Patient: sex M, age 23
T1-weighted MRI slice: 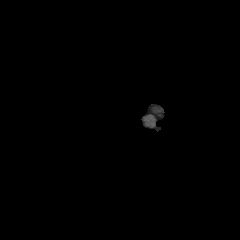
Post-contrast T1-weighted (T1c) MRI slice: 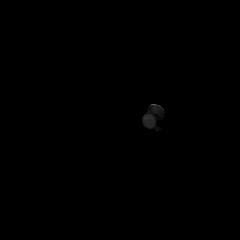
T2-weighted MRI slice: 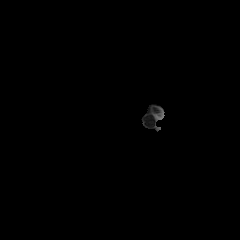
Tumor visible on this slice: no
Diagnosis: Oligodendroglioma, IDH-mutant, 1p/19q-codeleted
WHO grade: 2